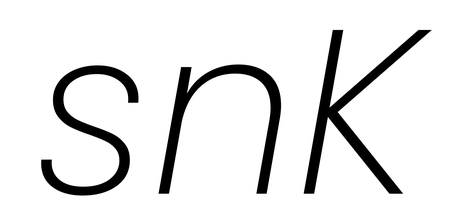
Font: Poppins-ExtraLightItalic